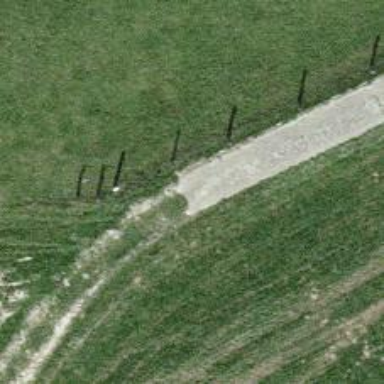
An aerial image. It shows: Grass track with grade3 track type.